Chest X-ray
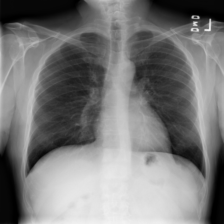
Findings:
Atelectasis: negative
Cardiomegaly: negative
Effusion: negative
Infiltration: negative
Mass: negative
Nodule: negative
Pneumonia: negative
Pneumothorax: negative
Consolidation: negative
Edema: negative
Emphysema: negative
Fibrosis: negative
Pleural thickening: positive
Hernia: negative